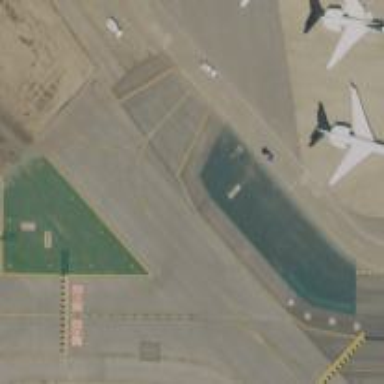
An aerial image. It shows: Image of taxiway at airport.